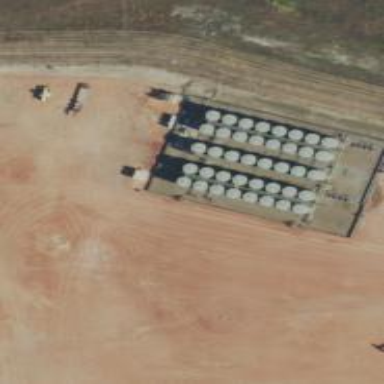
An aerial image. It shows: Storage tank that is man-made.